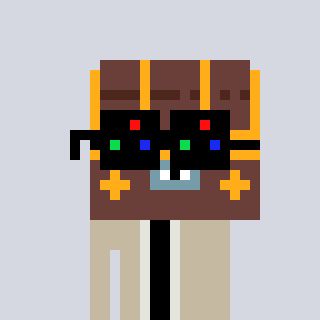
a pixel art character with square black sunglasses, a treasure chest-shaped head and a bege-colored body on a cool background